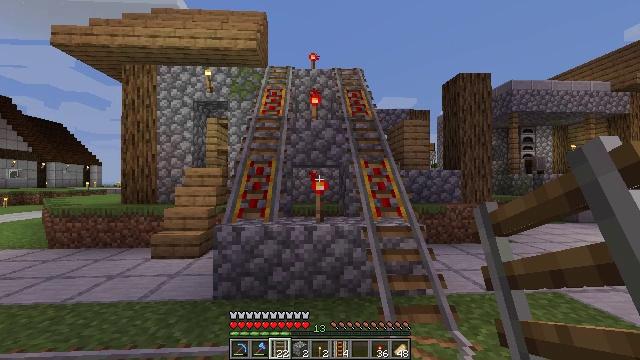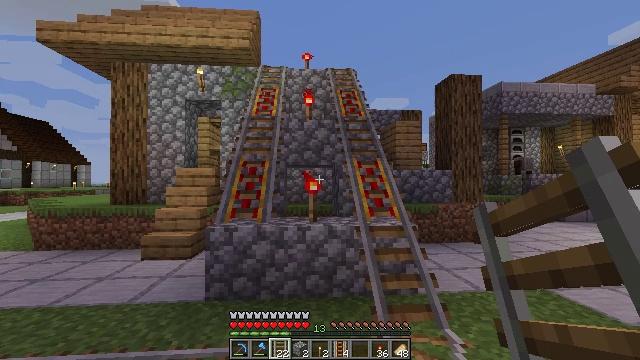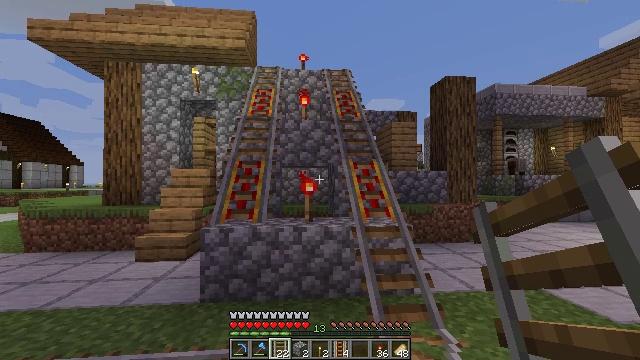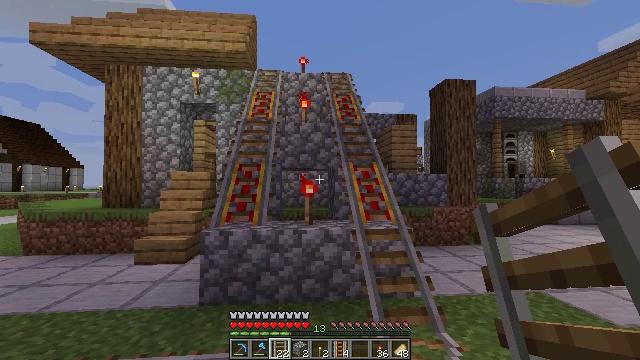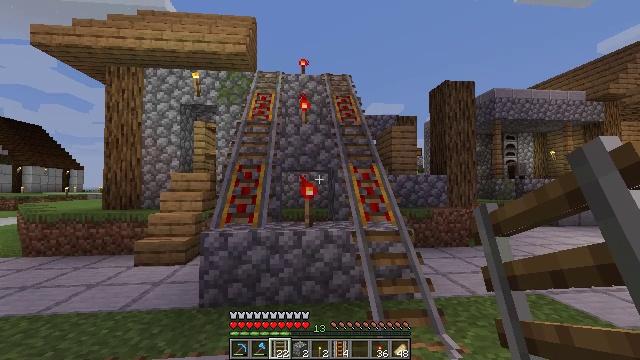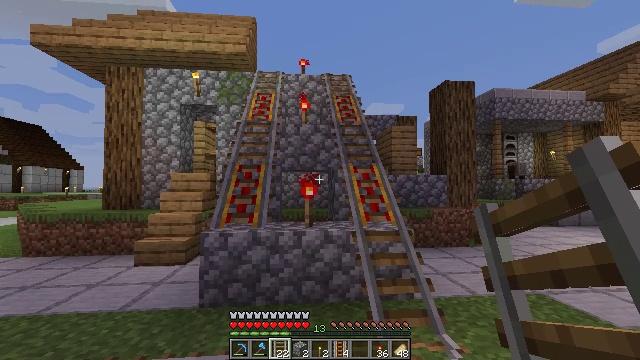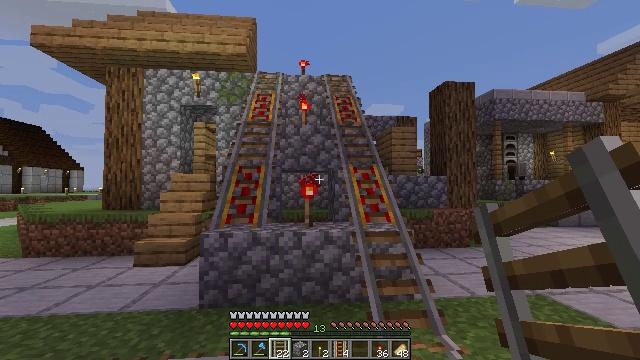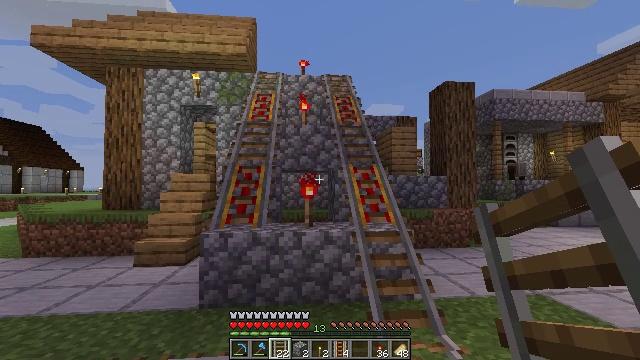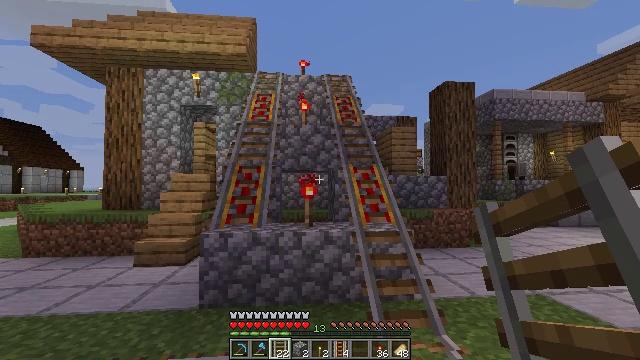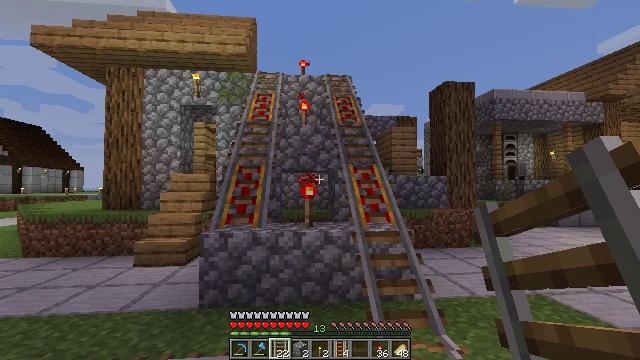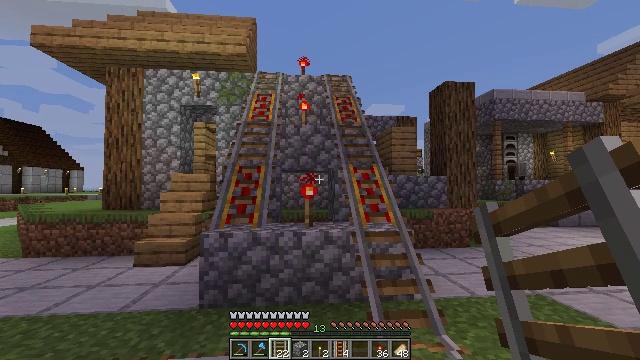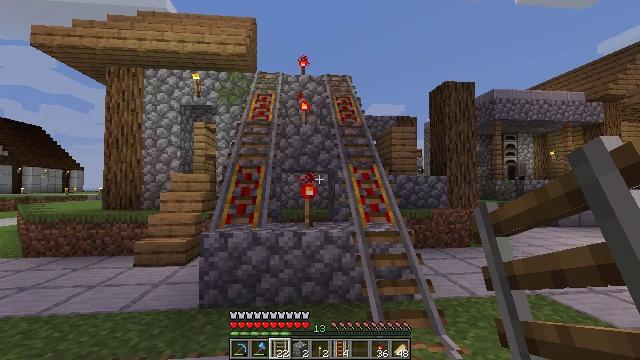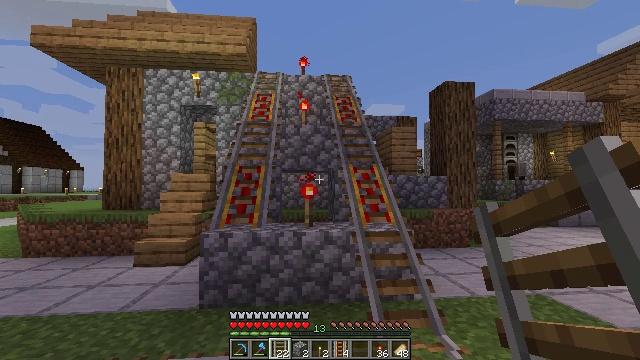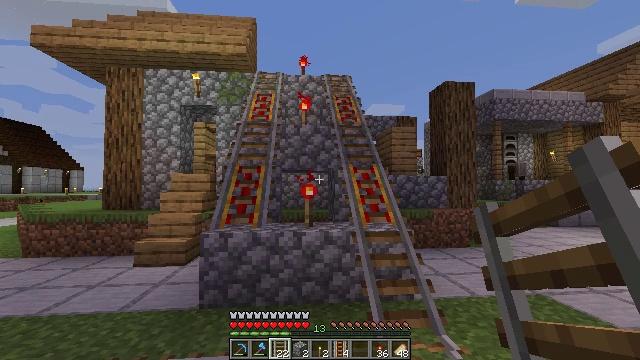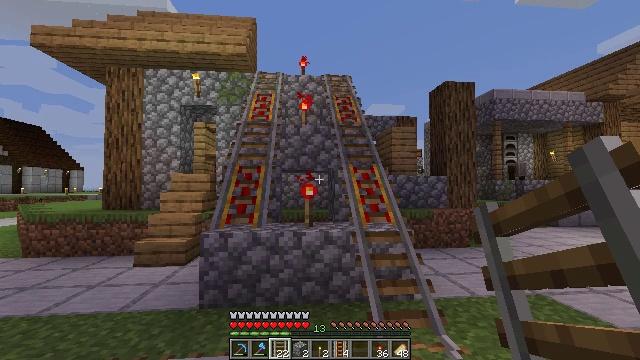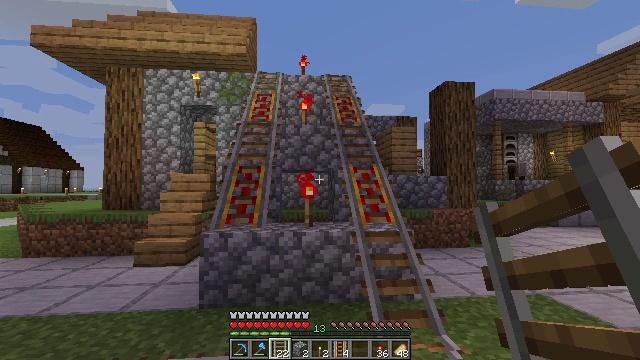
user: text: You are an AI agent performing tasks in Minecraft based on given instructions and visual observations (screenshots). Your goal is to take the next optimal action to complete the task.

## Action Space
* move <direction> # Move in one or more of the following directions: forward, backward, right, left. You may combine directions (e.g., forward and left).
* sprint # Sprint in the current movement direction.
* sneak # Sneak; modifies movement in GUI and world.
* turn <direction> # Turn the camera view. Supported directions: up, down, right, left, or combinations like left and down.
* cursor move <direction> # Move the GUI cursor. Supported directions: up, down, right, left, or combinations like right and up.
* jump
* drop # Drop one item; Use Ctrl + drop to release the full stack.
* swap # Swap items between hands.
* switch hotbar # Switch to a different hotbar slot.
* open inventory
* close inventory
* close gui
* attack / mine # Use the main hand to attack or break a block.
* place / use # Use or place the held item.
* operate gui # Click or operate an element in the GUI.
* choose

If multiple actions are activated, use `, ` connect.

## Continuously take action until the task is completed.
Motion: motion action
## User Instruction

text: Destroy the cauldron to put it in your inventory.
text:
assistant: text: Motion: turn right
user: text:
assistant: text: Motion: no_op
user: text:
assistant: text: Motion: no_op
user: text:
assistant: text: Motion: no_op
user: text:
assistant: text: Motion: no_op
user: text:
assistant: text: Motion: no_op
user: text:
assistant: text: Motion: no_op
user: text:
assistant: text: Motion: no_op
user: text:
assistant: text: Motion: no_op
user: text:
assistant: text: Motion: no_op
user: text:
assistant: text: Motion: no_op
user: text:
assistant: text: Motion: no_op
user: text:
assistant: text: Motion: no_op
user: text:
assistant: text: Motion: no_op
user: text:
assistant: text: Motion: no_op
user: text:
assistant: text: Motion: no_op
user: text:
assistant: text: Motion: no_op
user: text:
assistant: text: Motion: no_op
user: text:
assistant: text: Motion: no_op
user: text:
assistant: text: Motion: no_op
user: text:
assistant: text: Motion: no_op
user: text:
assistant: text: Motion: no_op
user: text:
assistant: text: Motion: no_op
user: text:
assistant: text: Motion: no_op
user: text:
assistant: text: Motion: no_op
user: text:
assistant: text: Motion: no_op
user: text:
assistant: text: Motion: no_op
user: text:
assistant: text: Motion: no_op
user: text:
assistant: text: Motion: no_op
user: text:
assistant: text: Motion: no_op